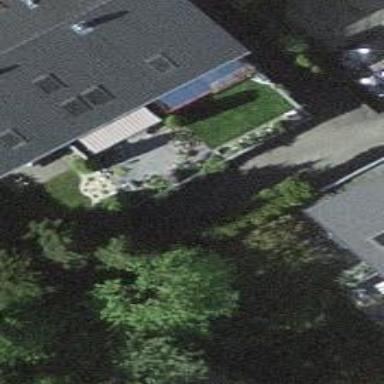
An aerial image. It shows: View of roof of building.